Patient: sex M, age 43
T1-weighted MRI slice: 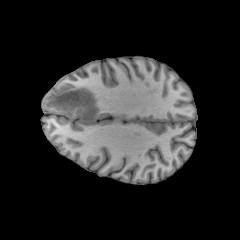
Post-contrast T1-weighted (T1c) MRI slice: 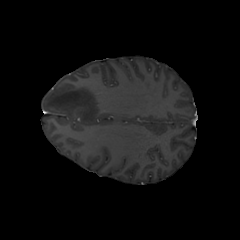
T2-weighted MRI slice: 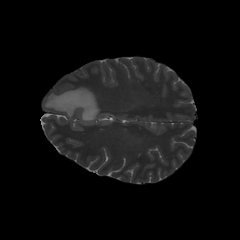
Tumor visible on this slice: yes
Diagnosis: Glioblastoma, IDH-wildtype
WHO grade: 4